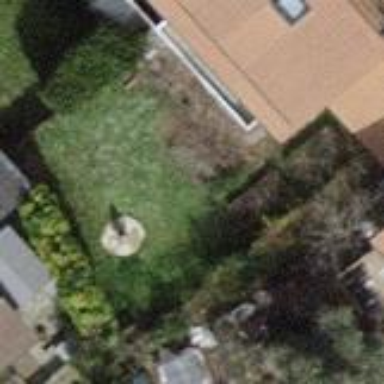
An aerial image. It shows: Garden enclosed by fence.